Interaction volume radius: 5 \u00c5
Interaction volume height: 10 \u00c5
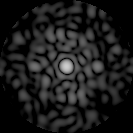
Disorder parameter: 0.8113